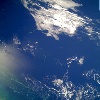
Label: water